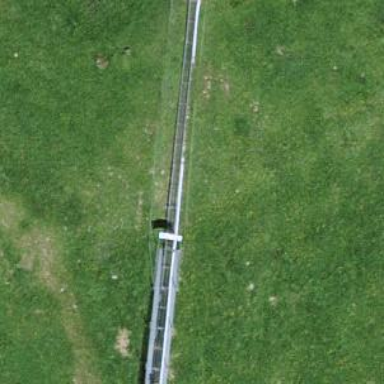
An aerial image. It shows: Miniature railway attraction featuring summer toboggan.